六年级 · 组合数学

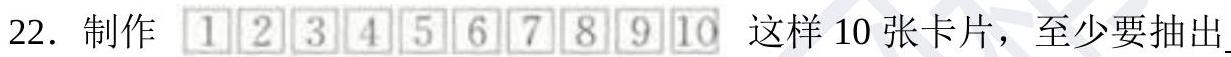
答案: 6